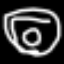
Label: donut